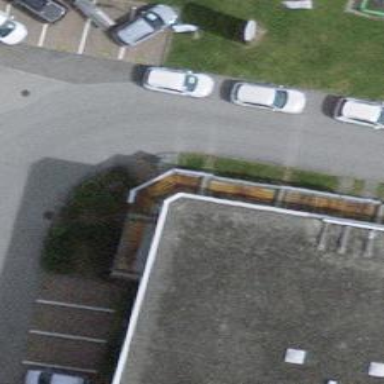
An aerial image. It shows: Car shop.